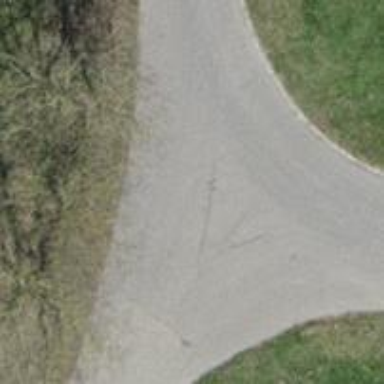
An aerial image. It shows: Paved residential road.